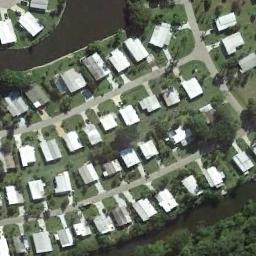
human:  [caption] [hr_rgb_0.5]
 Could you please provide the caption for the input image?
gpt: The mobile home park has some neatly arranged white mobile homes, A lake and some trees and a river goes through the mobile home park .

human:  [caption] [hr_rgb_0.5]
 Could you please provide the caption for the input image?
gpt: The mobile home park is on the grass next to the river .

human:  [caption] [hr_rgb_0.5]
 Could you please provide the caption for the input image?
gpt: There are a row of colorful mobile homes on both sides of the road .

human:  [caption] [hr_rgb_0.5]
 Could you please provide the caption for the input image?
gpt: There are many buildings of different shapes and sizes in the mobile home parks .

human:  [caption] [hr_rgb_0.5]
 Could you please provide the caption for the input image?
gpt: There are many white buildings in the mobile home park beside a lake .